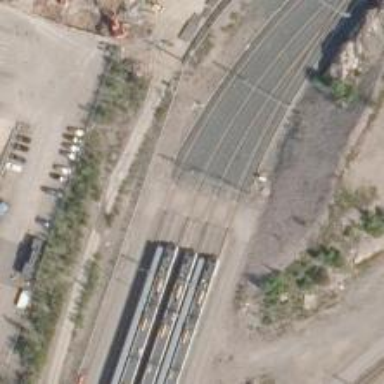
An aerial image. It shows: Level crossing along the railway.